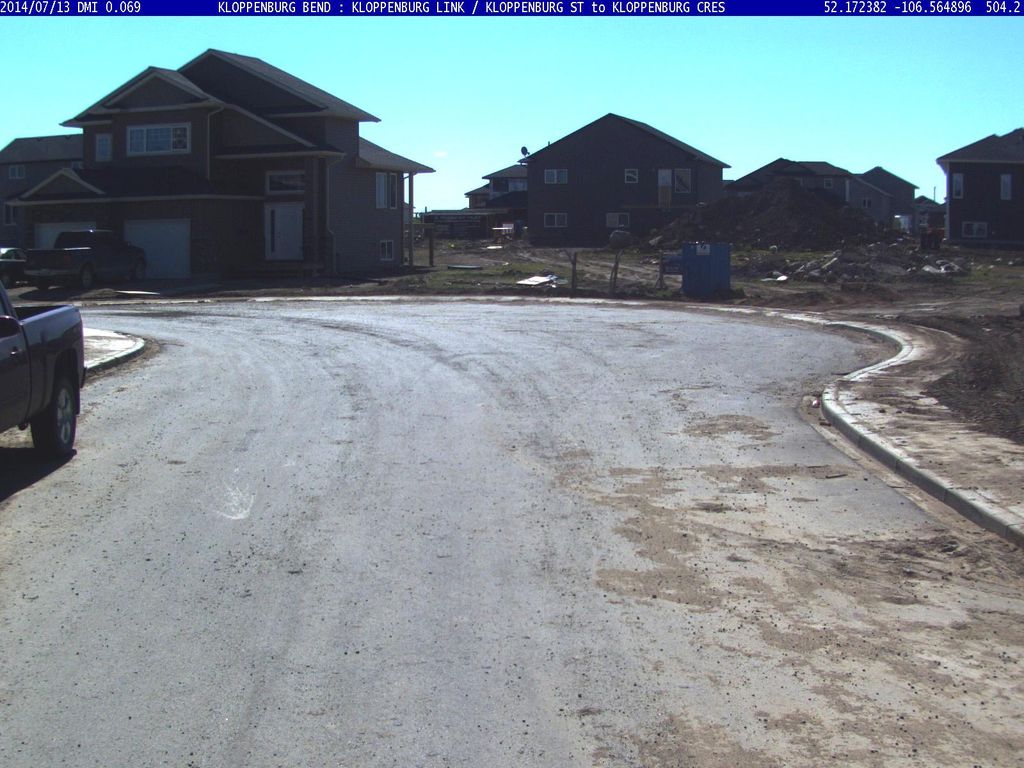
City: saskatoon